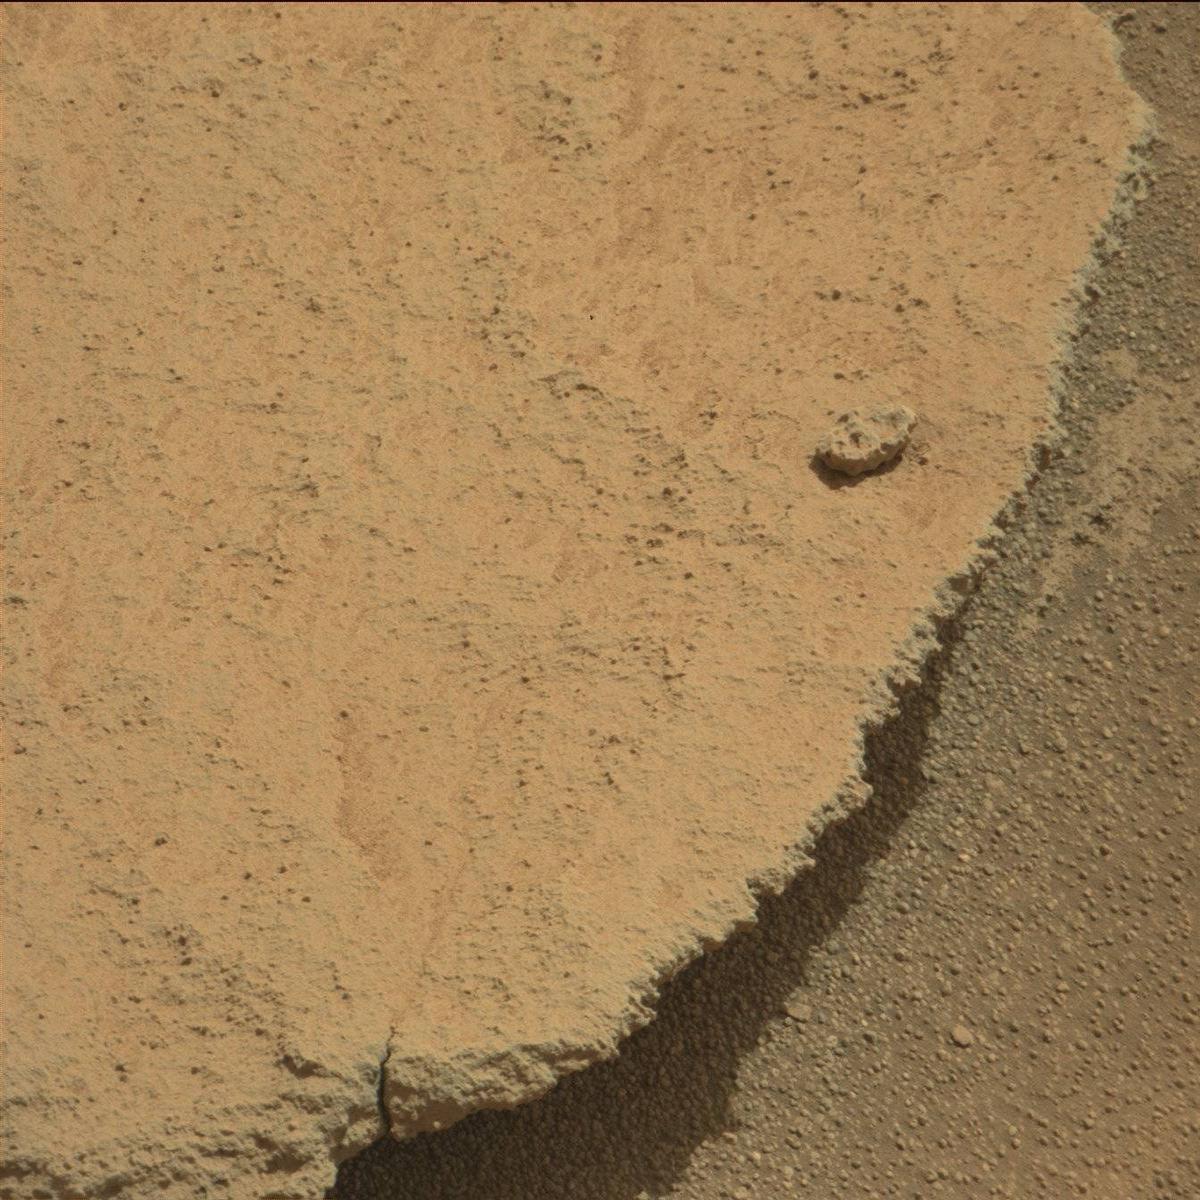
Terrain classes present: Bedrock, Rock, Sand / Soil